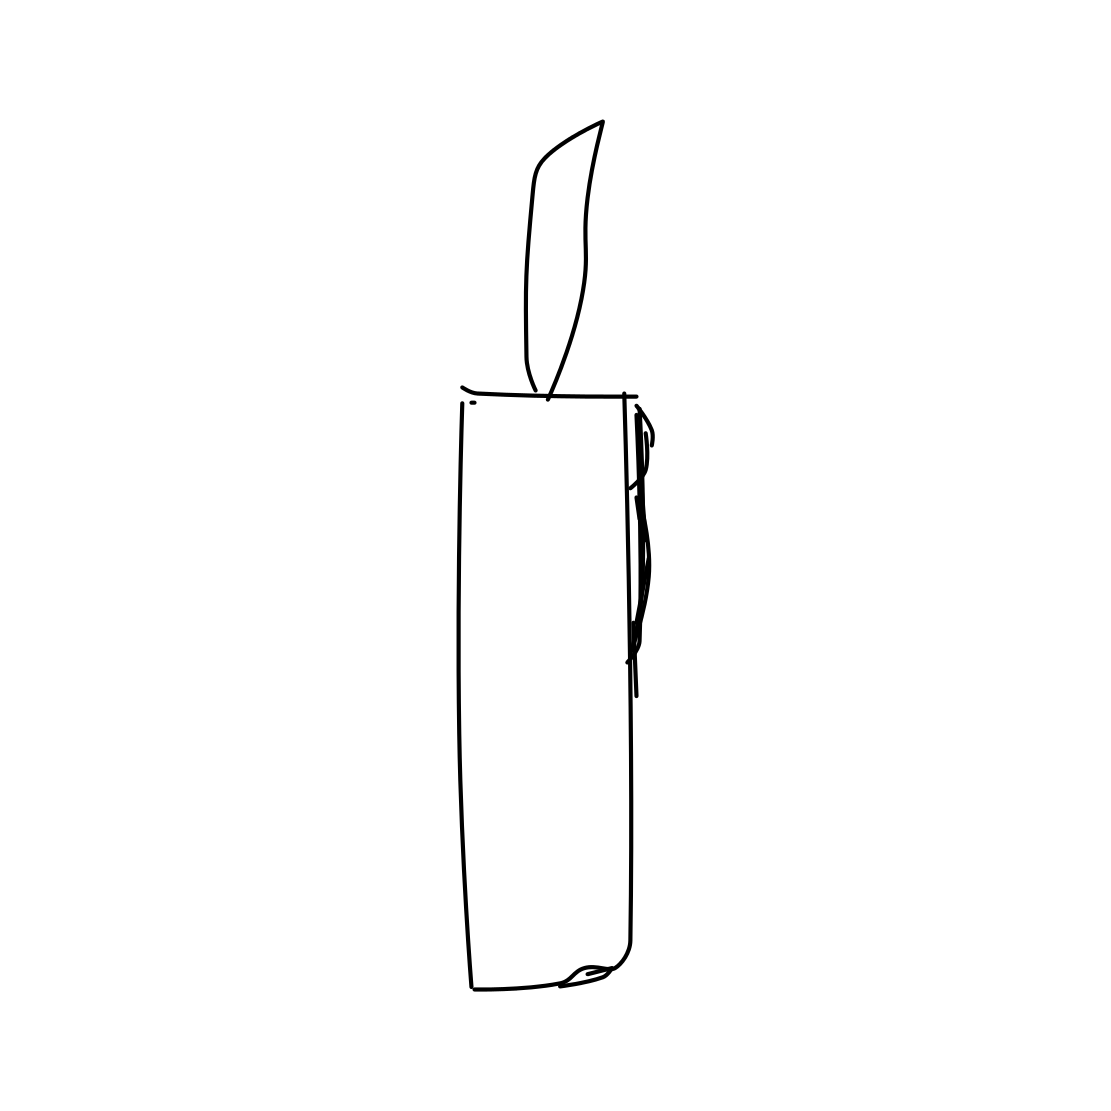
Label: candle